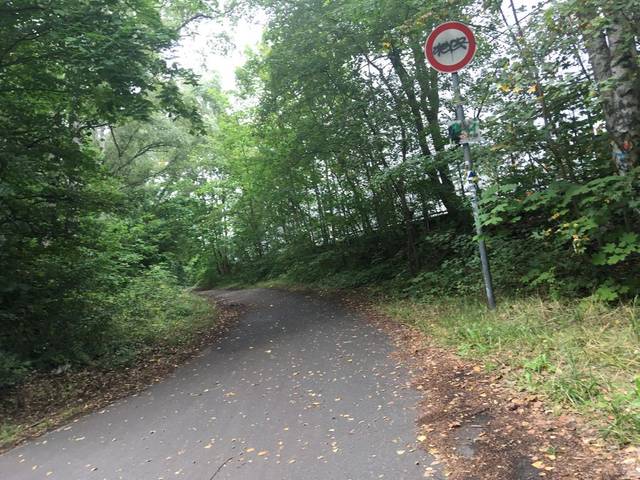
Region: Germany
Coordinates: 52.588, 13.352